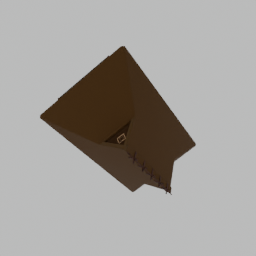
Label: architecture